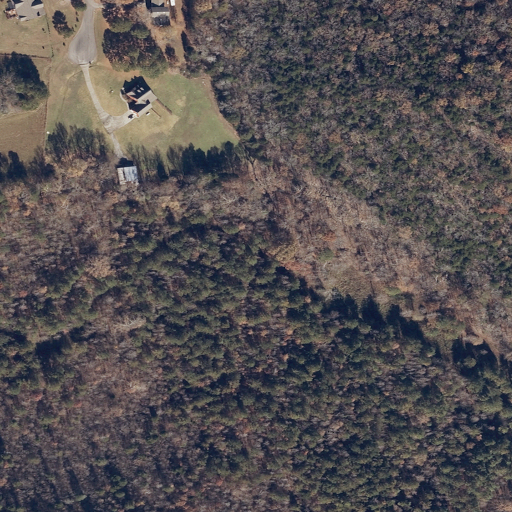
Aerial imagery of valley in Alabama named Barnes Hollow containing evergreen forest, deciduous forest, open development, mixed forest, low intensity development, and pasture